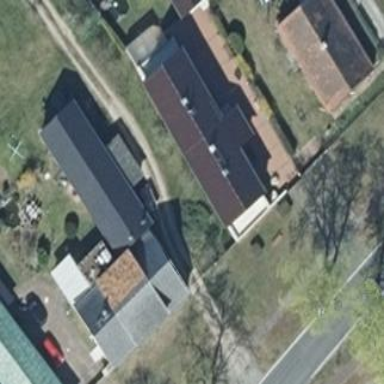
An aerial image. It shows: Residential building with flat maroon roof.